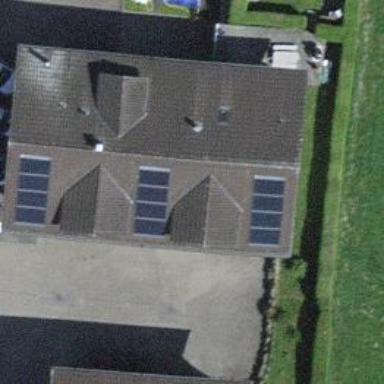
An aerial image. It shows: Solar power generator with photovoltaic panels.